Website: apple
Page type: billing-address
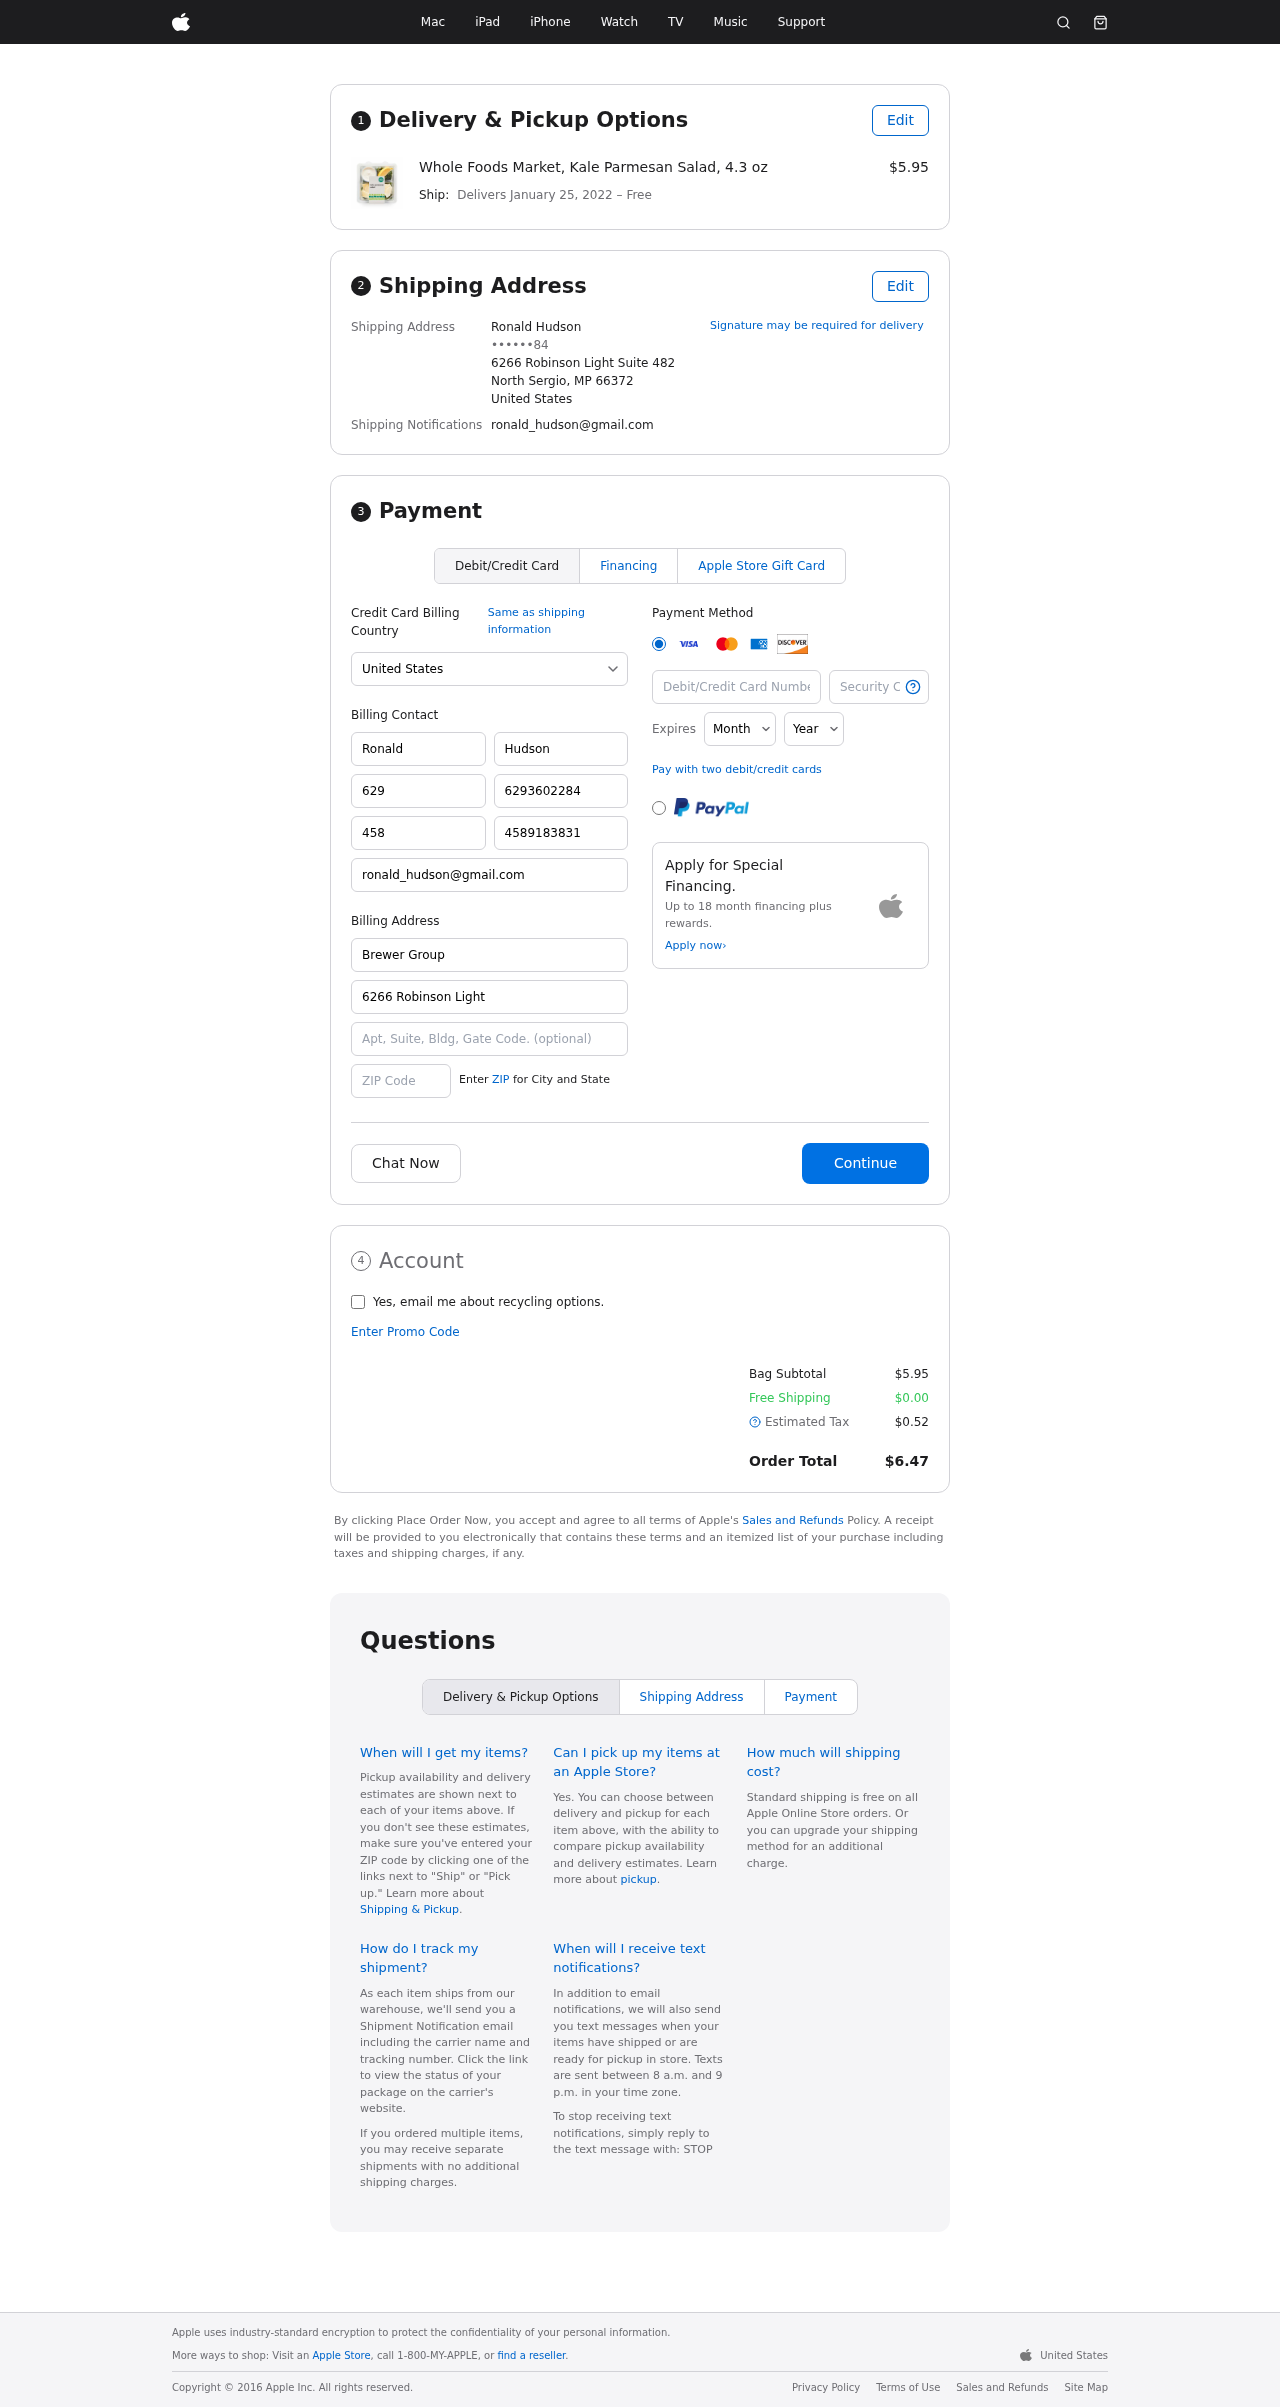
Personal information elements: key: PII_CARD_CVV
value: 104
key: PII_CARD_EXPIRY_MONTH
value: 01
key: PII_CARD_EXPIRY_YEAR
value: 30
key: PII_CARD_NUMBER
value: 6011 5585 1506 1381
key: PII_CITY_STATE_ZIP
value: North Sergio, MP 66372
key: PII_COUNTRY
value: United States
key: PII_EMAIL
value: ronald_hudson@gmail.com
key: PII_FULLNAME
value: Ronald Hudson
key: PII_STREET
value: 6266 Robinson Light Suite 482
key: PII_PHONE_MASKED
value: ••••••84
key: PII_BILLING_FIRSTNAME
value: Ronald
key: PII_BILLING_LASTNAME
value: Hudson
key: PII_BILLING_PHONE_AREA
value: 629
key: PII_BILLING_PHONE
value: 6293602284
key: PII_BILLING_PHONE_ALT_AREA
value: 458
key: PII_BILLING_PHONE_ALT
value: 4589183831
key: PII_BILLING_EMAIL
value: ronald_hudson@gmail.com
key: PII_BILLING_COMPANY
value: Brewer Group
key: PII_BILLING_STREET
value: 6266 Robinson Light Suite 482
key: PII_BILLING_POSTCODE
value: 66372
Product elements: key: PRODUCT1_NAME
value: Whole Foods Market, Kale Parmesan Salad, 4.3 oz
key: PRODUCT1_PRICE
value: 5.95
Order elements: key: ORDER_DELIVERY_DATE
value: January 25, 2022
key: ORDER_SUBTOTAL
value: $5.95
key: ORDER_SHIPPING_COST
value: $0.00
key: ORDER_TAX
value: $0.52
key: ORDER_TOTAL
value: $6.47